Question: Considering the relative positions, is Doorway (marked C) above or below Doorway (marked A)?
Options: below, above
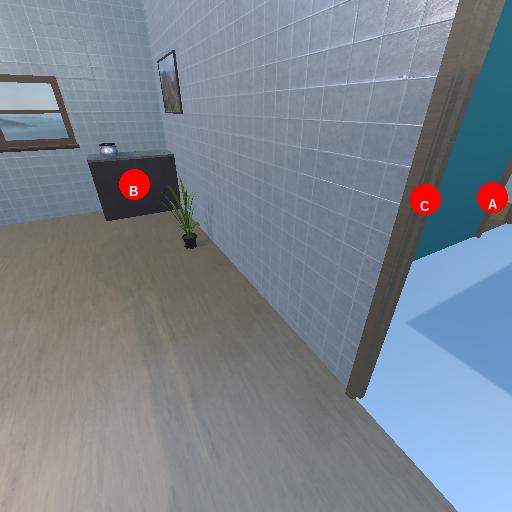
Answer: below